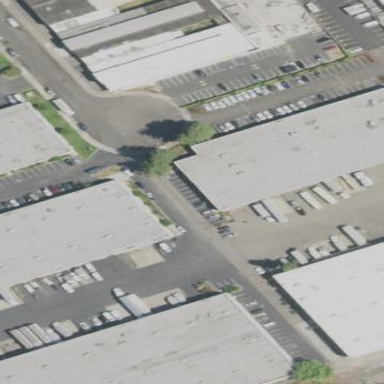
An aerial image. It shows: Warehouse.